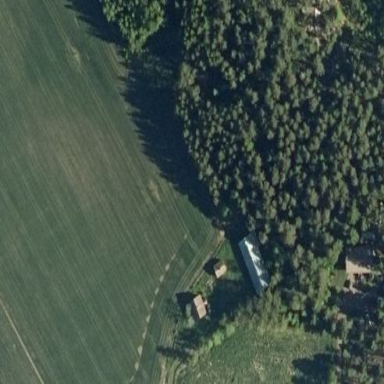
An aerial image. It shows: Farmyard area.